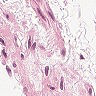
Metastatic tissue present: no